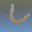
Label: 6